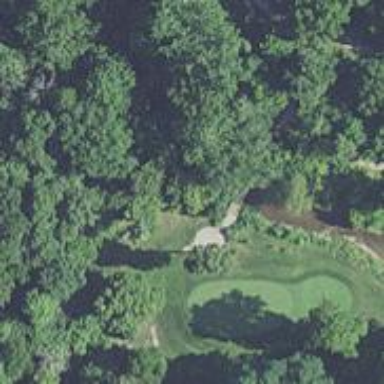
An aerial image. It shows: Service road used as golf cart path.